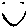
Label: smiley face